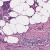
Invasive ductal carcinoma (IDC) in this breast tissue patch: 1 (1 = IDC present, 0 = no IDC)